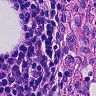
Metastatic tissue present: no